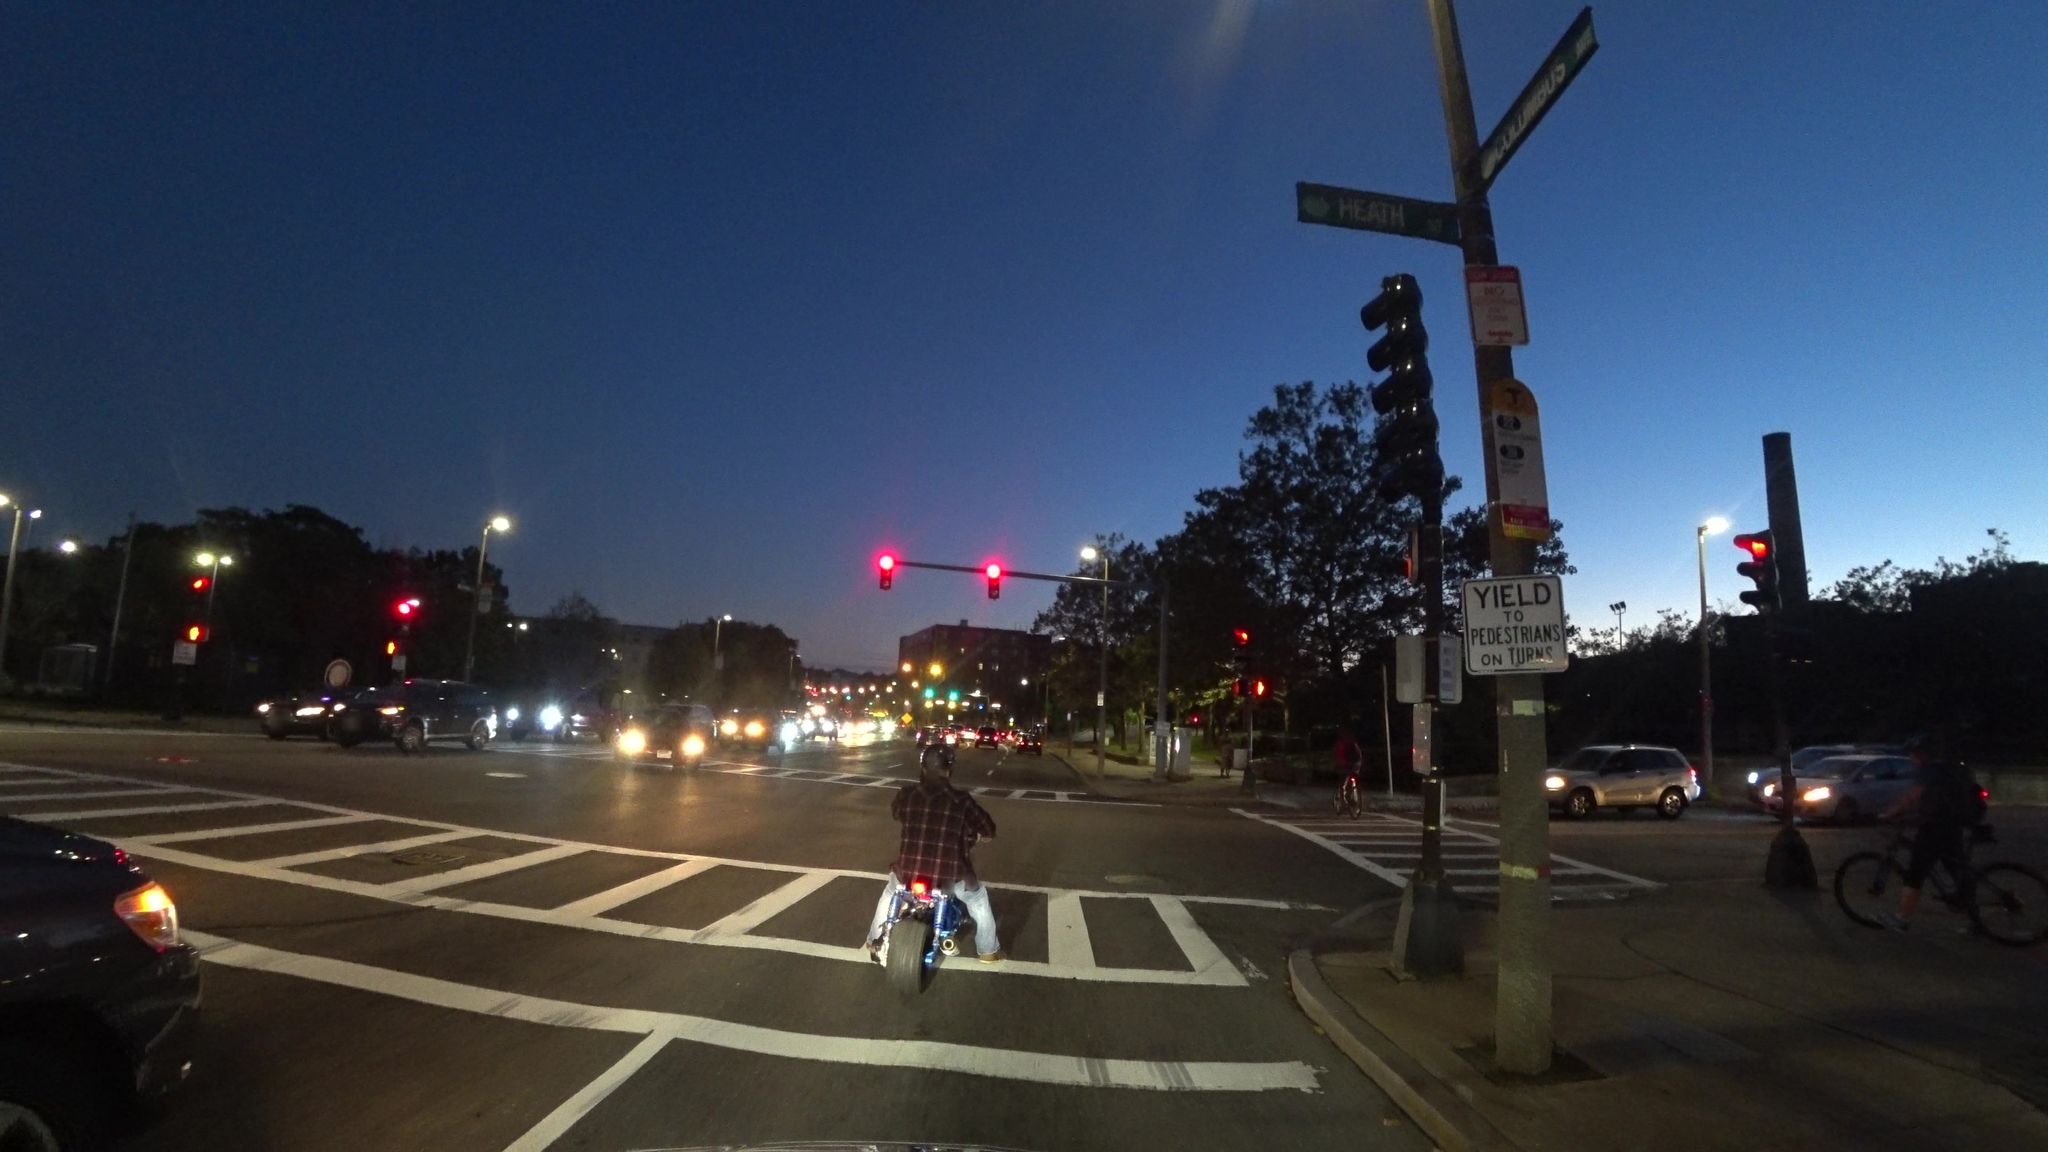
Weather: clear
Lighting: dusk/dawn
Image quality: good
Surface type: driving surface
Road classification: cycleway, footway
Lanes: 3
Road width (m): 24.7
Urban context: urban centre
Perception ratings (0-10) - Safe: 0.75, Lively: 8.34, Beautiful: 3.93, Boring: 2.18, Depressing: 3.35, Wealthy: 6.21